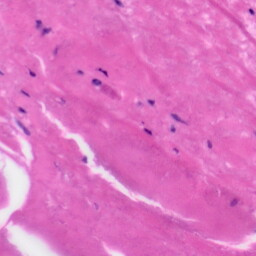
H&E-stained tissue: Tonsil